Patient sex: M
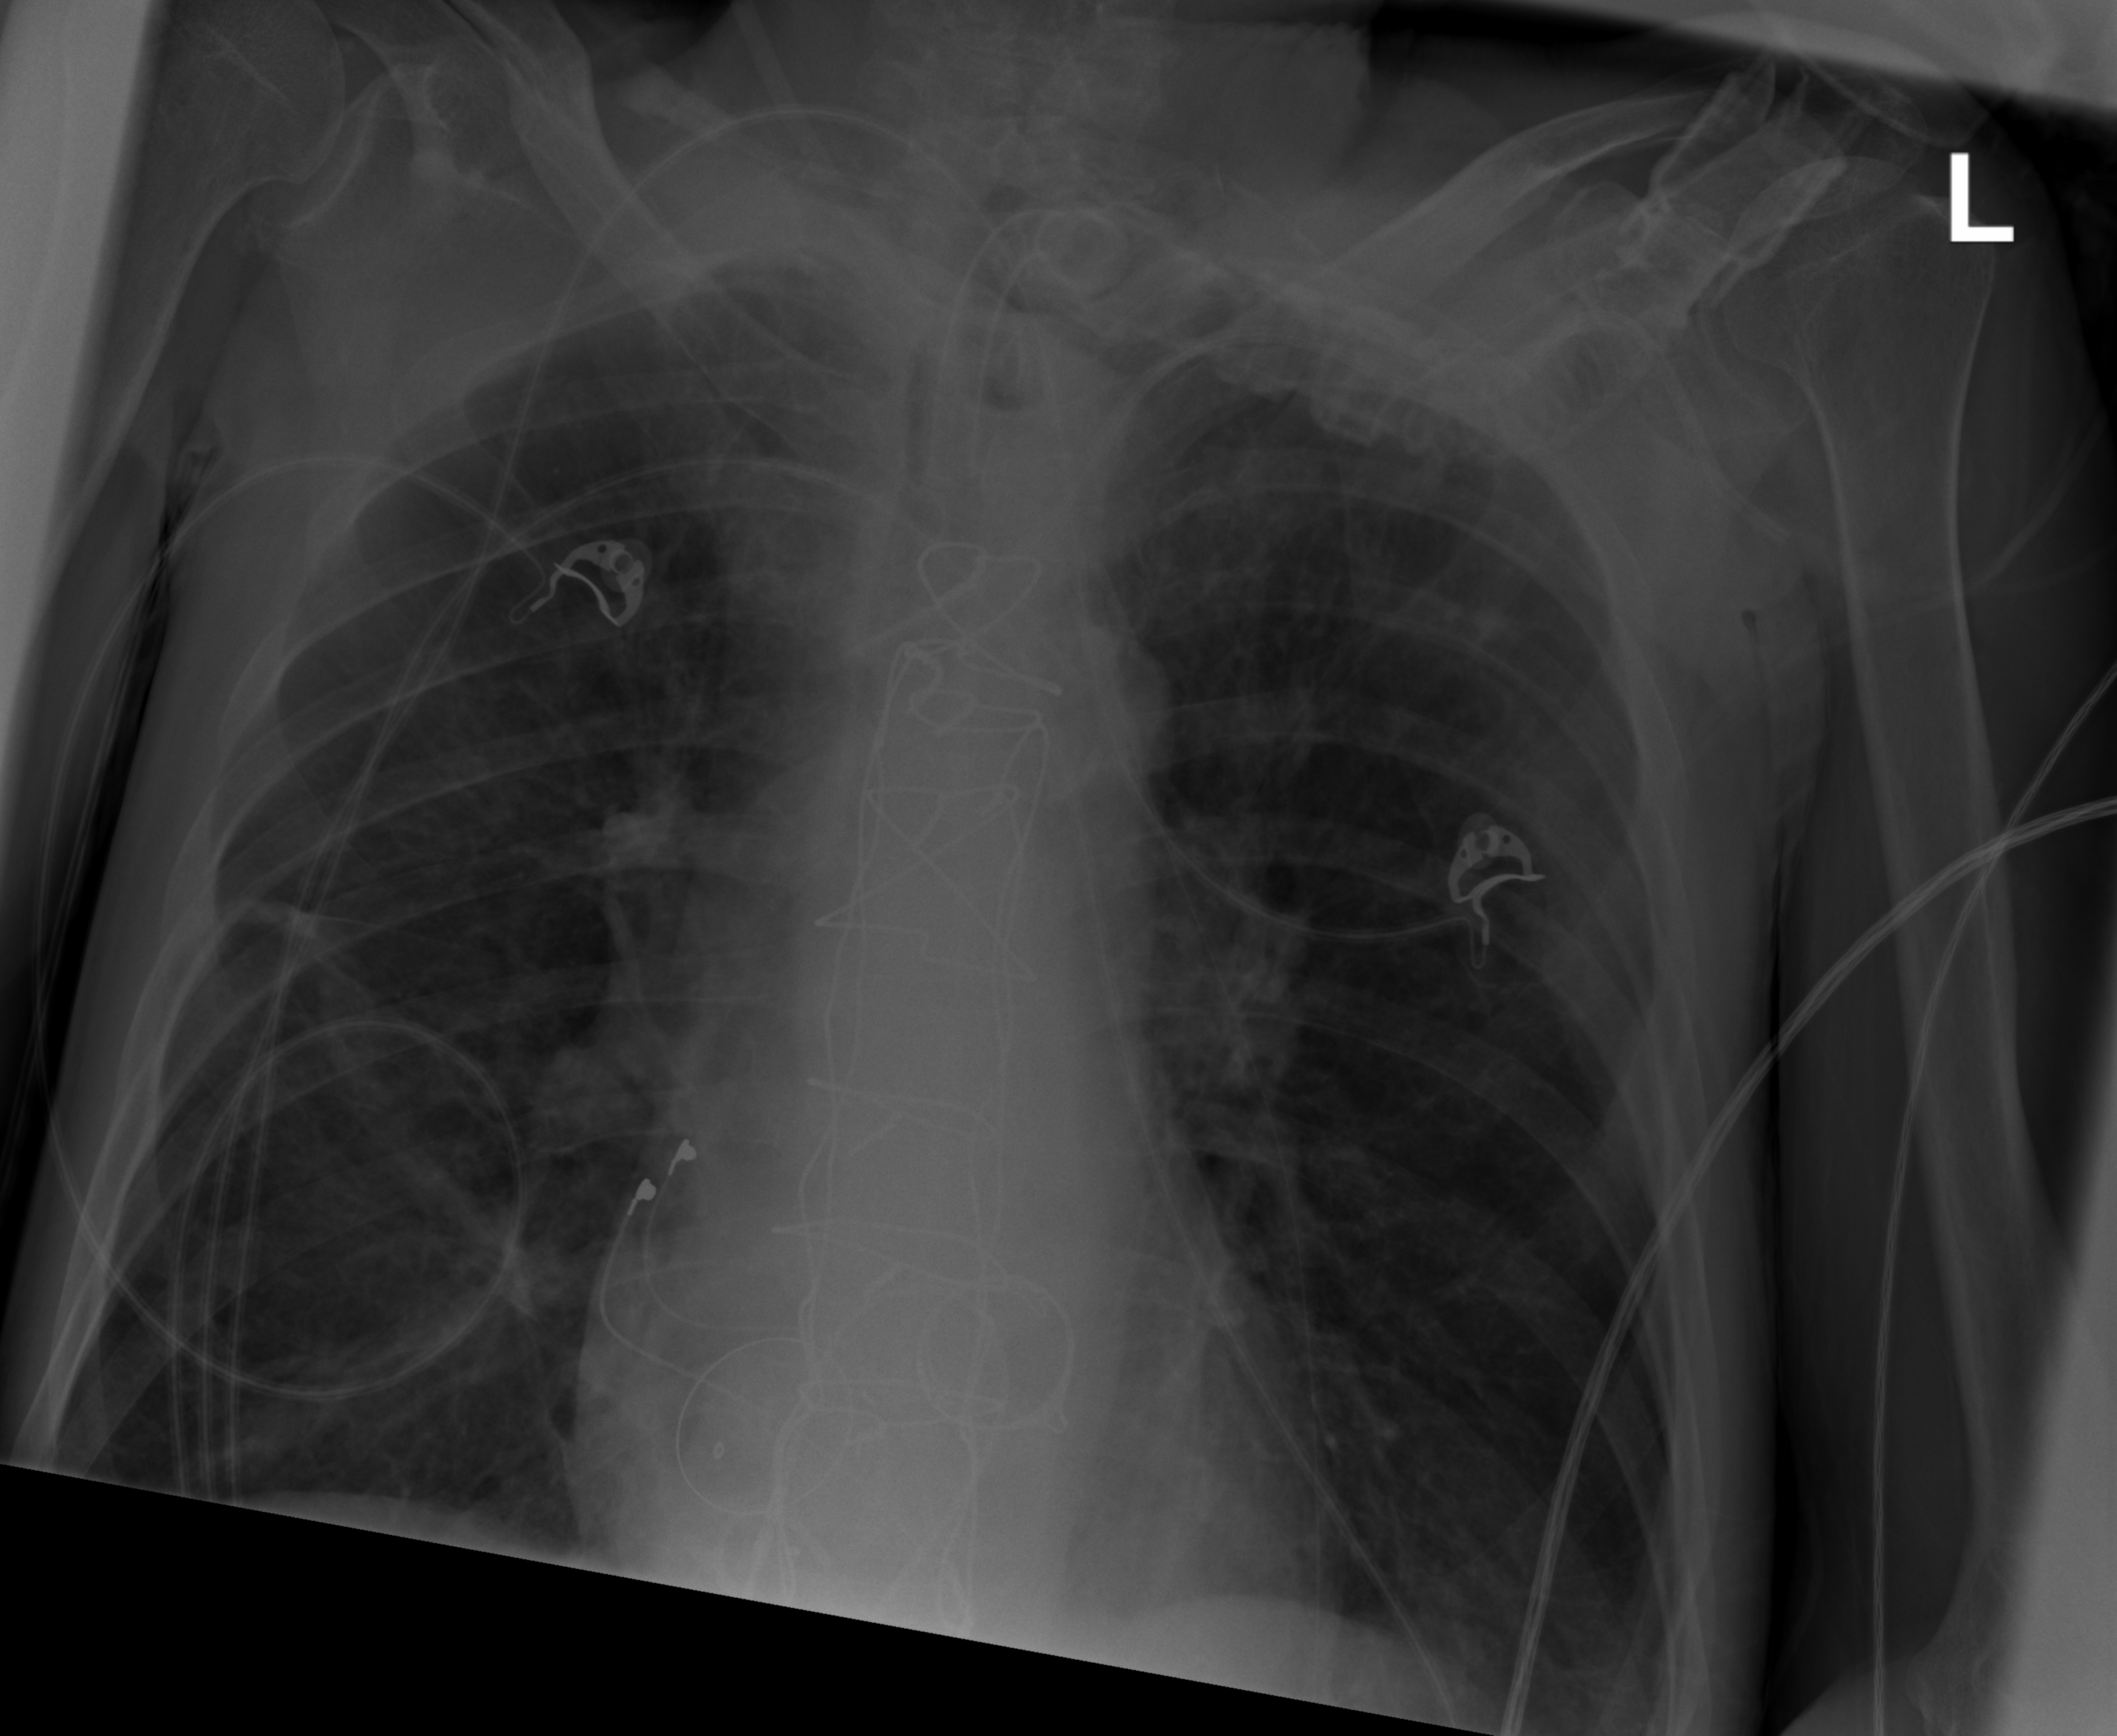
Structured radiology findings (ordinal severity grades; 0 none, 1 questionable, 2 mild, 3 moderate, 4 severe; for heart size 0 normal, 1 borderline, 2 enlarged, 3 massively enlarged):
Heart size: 0
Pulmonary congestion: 0
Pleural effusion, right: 0
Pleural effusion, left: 1
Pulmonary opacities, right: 0
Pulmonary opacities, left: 0
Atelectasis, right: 2
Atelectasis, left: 2